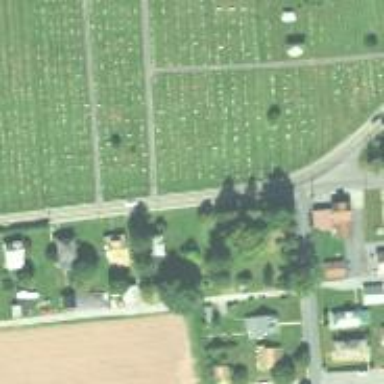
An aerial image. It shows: Graveyard.